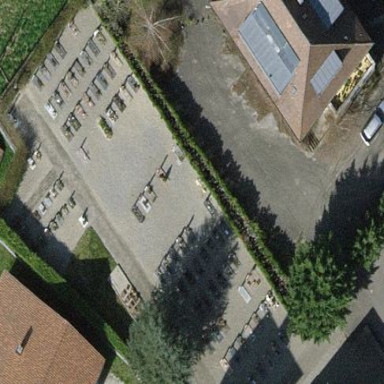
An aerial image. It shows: Graveyard.